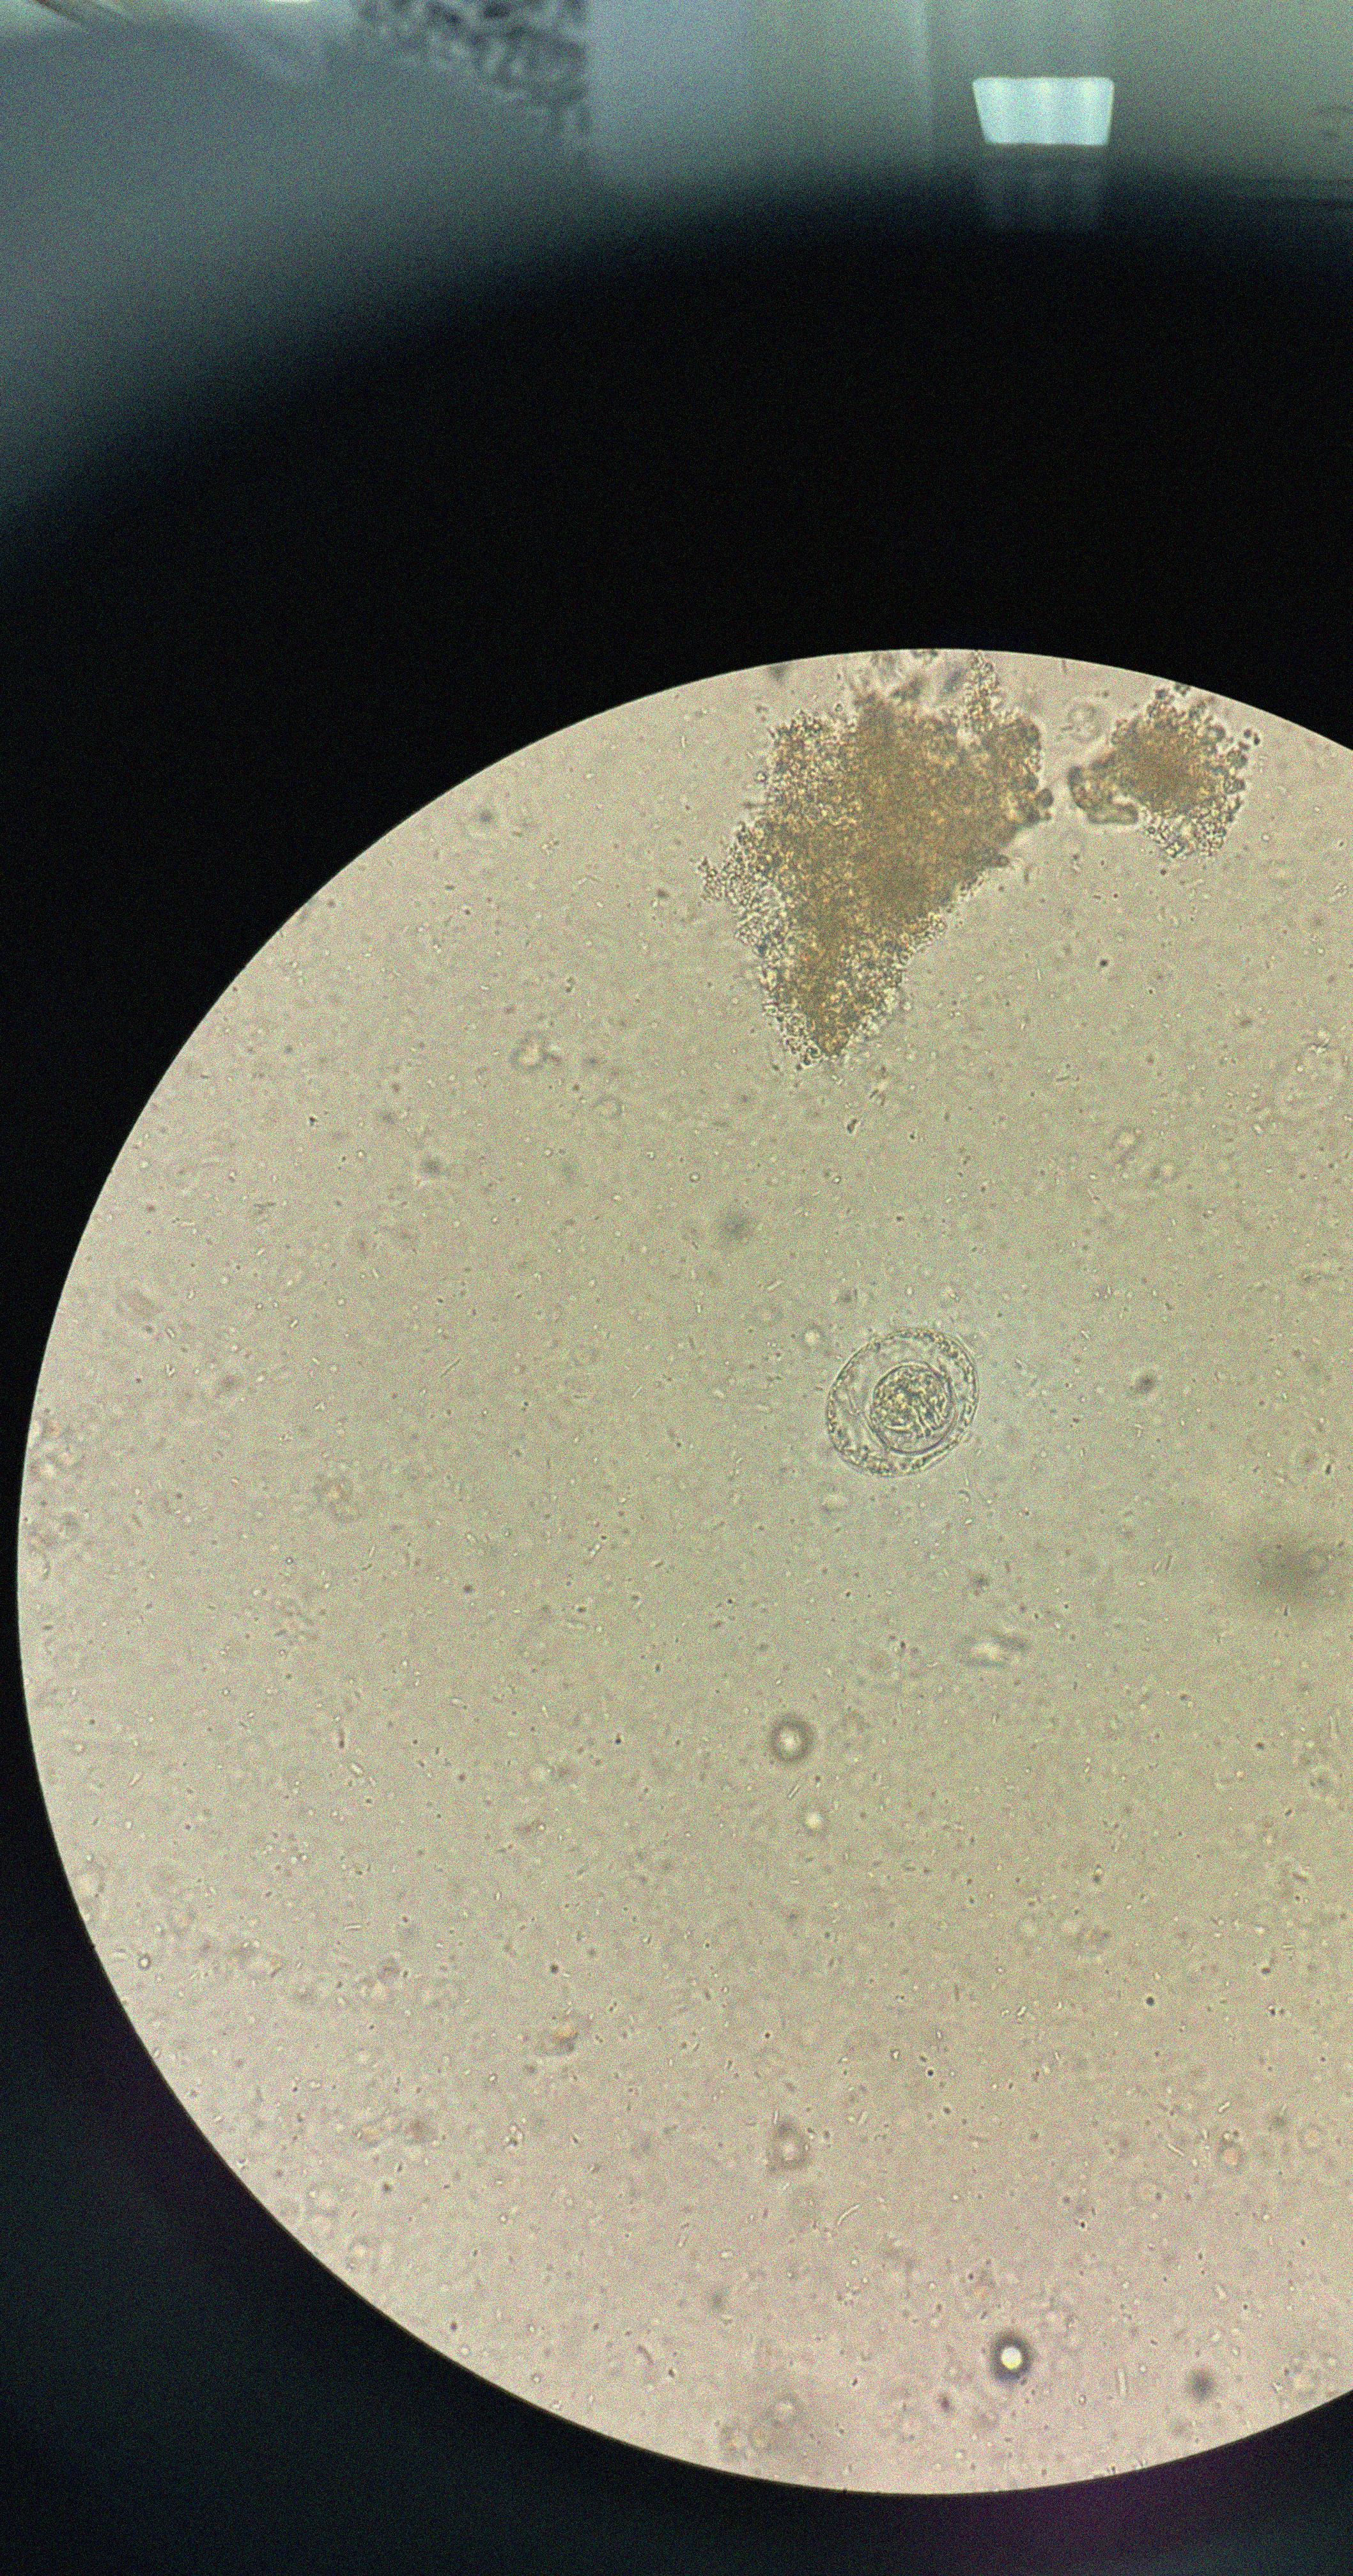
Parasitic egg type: Hymenolepis nana